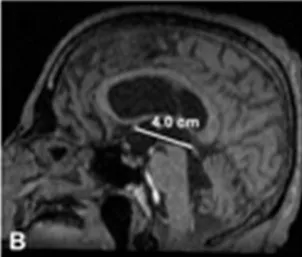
T1 sagittal slice. (B) The anterior commissure- posterior commissure line is drawn, and its length is 4.0 cm; this line is an important landmark for stereotactic targeting in GPi-DBS.
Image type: radiology (mri)